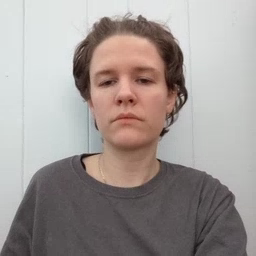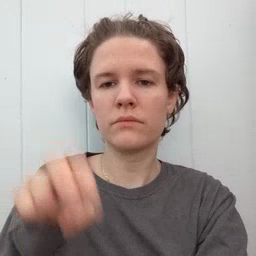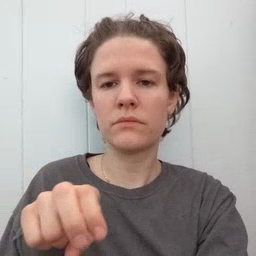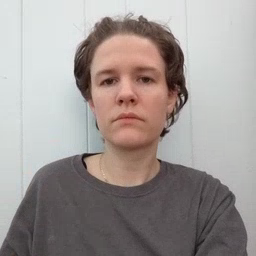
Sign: chair